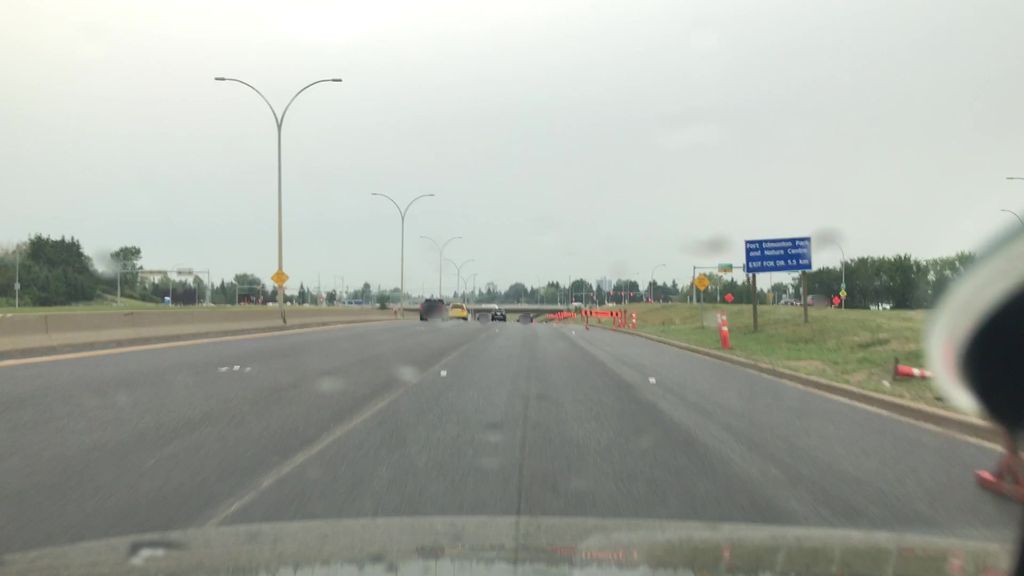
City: edmonton